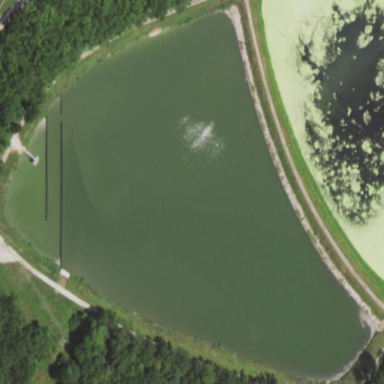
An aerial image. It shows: Reservoir of water.